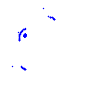
Particle: kaon